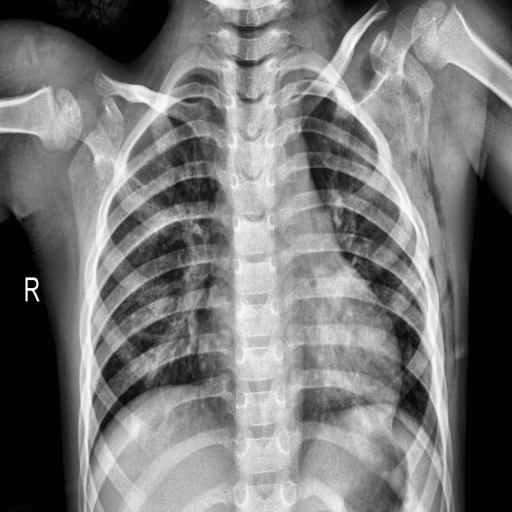
Finding: PNEUMONIA